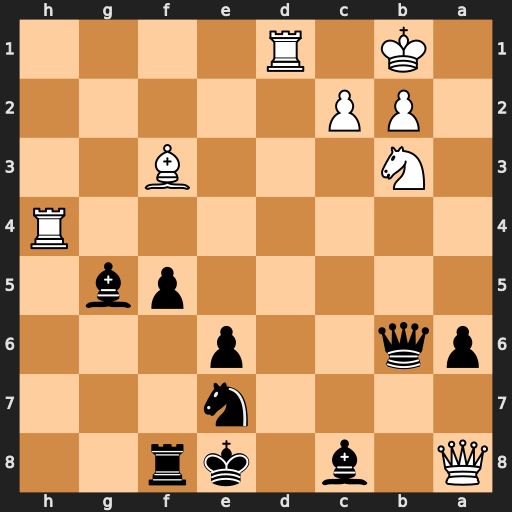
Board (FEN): Q1b1kr2/4n3/pq2p3/5pb1/7R/1N3B2/1PP5/1K1R4
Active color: b
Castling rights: -
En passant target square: -
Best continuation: Bxh4 Bh5+ Rf7